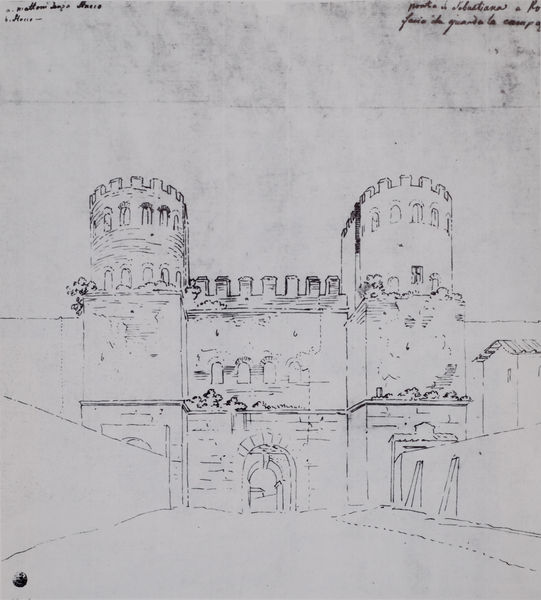
Titel: Porta S. Sebastiano in Rom - Skizze
Künstler: Carl von Fischer
Standort: München
Institution: Architektursammlung der TU
Schlagwörter: baum, himmel, weiß, landschaft, stadt, fenster, holz, pfeiler, schwarz, skizze, strasse, stützen, tür, zeichnung, dach, haus, schloss, weg, malerei, wand, architektur, stein, steine, tof, bild, brücke, busch, büsche, einsam, gebüsch, pfad, pflanzen, rund, turm, schrift, papier, bogen, mauer, linien, rundbogen, inschrift, durchgang, menschenleer, tor, zinnen, flucht, wände, eingang, erker, tusche, zugang, ruine, stütze, unterschrift, burg, türme, linie, festung, mauerwerk, schwarzweiß, text, stöcke, beschriftung, bleistift, tinte, rom, halbrund, gemäuer, portal, römer, stadttor, serie, gesims, bewachsen, efeu, mauern, romanik, unkraut, doppelturm, einfahrt, etagen, busche, gestrüpp, bepflanzung, stockwerke, handschrift, kaskaden, römisch, schutzwall, zinne, europa, aufriss, zeichung, brückentor, burgtor, durchfahrt, fenste, haupttor, rundtürme, schiesscharten, schiessscharten, turmzinnen, wehrbau, zinnenkranz, zweiturmfassade, zugbrücke, mächtig, sebastian, burgfried, trier, palisaden, 2, porta negra, zeischnung